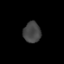
Tissue: lung
Cell type: T cells
Senescence score: 0.2353
Nuclear area (px): 357
Mean DAPI intensity: 67.997